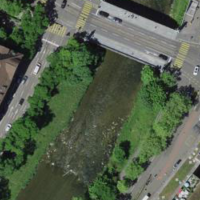
EUNIS habitat code: 57
Species observed at this site:
Arctium lappa
Motacilla cinerea
Cyanistes caeruleus
Cirsium arvense
Anas platyrhynchos
Troglodytes troglodytes
Petasites hybridus
Fringilla coelebs
Melilotus officinalis
Passer domesticus
Turdus merula
Chroicocephalus ridibundus
Dianthus armeria
Cygnus olor
Cichorium intybus
Parus major
Hirundo rustica
Mergus merganser
Pica pica
Columba livia
Motacilla alba